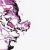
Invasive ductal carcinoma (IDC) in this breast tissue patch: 0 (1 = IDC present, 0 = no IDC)